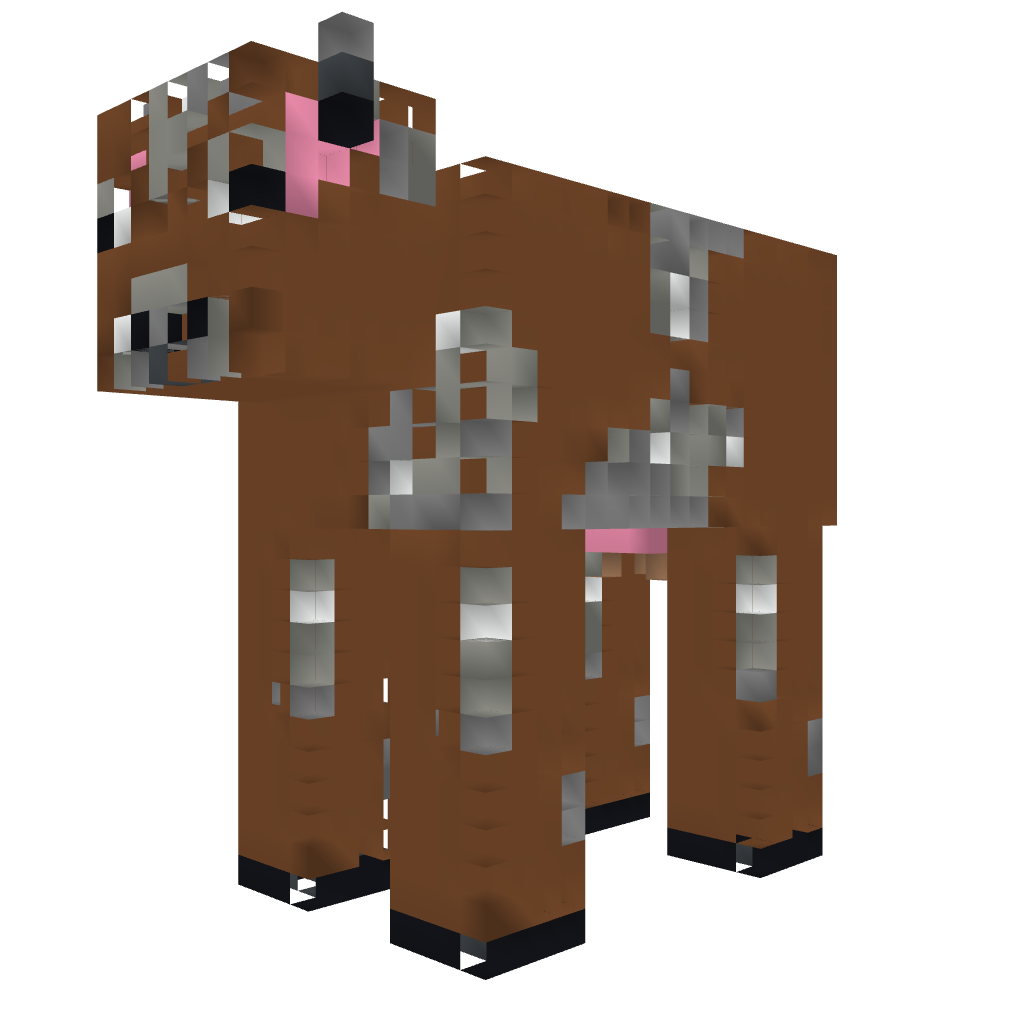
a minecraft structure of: It's a Cow.